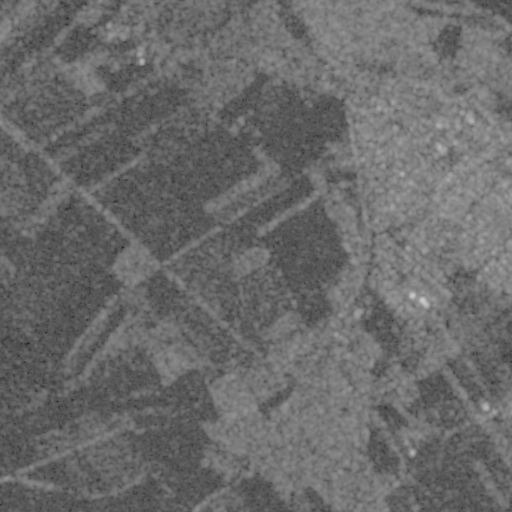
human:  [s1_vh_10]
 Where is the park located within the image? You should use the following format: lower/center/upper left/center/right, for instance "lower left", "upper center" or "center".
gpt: The park is located in the upper right of the image.
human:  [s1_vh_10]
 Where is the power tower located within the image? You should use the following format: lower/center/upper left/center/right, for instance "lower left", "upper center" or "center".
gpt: The power tower is located in the left of the image.
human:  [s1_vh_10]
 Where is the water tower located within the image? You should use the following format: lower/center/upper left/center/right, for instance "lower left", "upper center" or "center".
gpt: The water tower is located in the upper left of the image.
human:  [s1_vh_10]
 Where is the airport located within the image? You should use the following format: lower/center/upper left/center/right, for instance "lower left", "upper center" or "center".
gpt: There is no airport in the image.

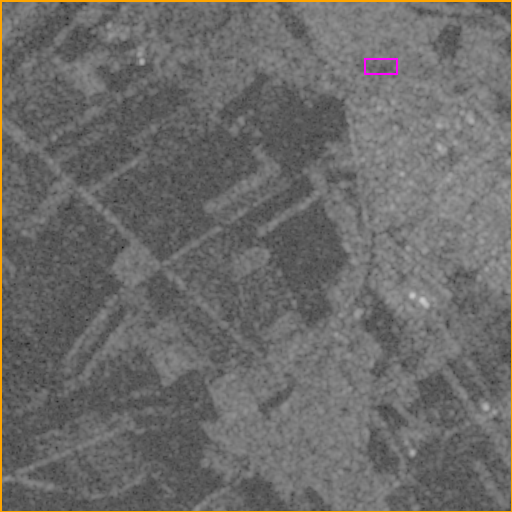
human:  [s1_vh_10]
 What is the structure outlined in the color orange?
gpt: The structure outlined in orange is a crop field.
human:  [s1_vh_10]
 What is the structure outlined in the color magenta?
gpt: The structure outlined in magenta is a park.
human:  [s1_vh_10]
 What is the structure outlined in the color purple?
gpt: There is no purple outline.